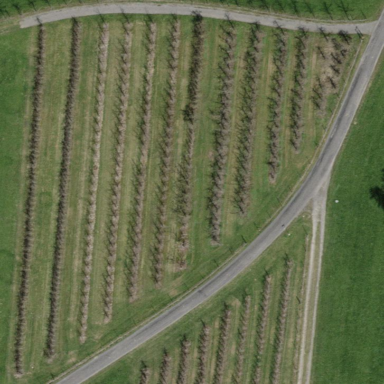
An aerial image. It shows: Orchard.